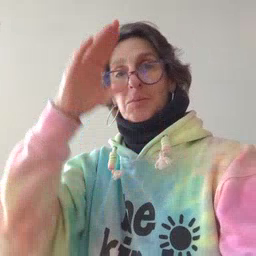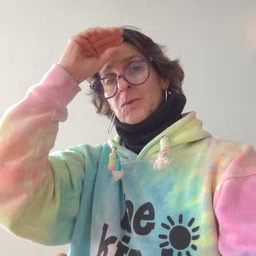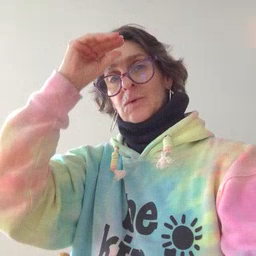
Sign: boy